【题型】填空题　【知识点】平面几何　【难度】medium
在 \(\triangle ABC\) 中，\(\cot A = 5\)，\(BC = 4\)，\(\angle B\) 为钝角。在 \(BC\) 延长线上取一点 \(O\)，\(OC = 8\)。绕点 \(O\) 顺时针旋转 \(\triangle ABC\)，点 \(A\)、\(B\)、\(C\) 分别对应点 \(D\)、\(E\)、\(F\)，点 \(C\) 在射线 \(DE\) 上。若旋转角恰好为 \(90^\circ\)，那么 \(AC\) 的长为 \underline{\ \ \ \ \ \ \ \ \ \ }.

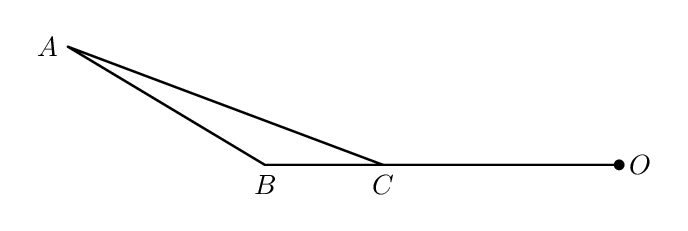
【解答】
\pagestyle{empty}
\noindent
【答案】\(8\sqrt{2}\)

【解析】解：如图，过点 \(F\) 作 \(FG \perp CD\) 于点 \(G\)，

\(\because BC = 4\)，\(OC = 8\)，\\
\(\therefore OB = BC + OC = 12\)，

由旋转的性质得：\(EF = BC = 4\)，\(OE = OB = 12\)，\(DF = AC\)，\(\angle O = 90^\circ\)，\(\angle D = \angle A\)，\\
\(\therefore EC = \sqrt{OC^2 + OE^2} = 4\sqrt{13}\)，

在 \(\triangle EFG\) 和 \(\triangle ECO\) 中，
\[
\begin{cases}
\angle EGF = \angle O = 90^\circ \\
\angle GEF = \angle OEC
\end{cases}
\]
\(\therefore \triangle EFG \backsim \triangle ECO\)，\\
\(\therefore \frac{GF}{OC} = \frac{EF}{EC}\)，即 \(\frac{GF}{8} = \frac{4}{4\sqrt{13}}\)，\\
\(\therefore GF = \frac{8\sqrt{13}}{13}\)，

\(\because \cot A = 5\)，\(\angle D = \angle A\)，\\
\(\therefore \cot D = \cot A = 5\)，\\
在 \( \text{Rt}\triangle DFG \) 中，\(\cot D = \dfrac{DG}{GF} = \dfrac{DG}{\dfrac{8\sqrt{13}}{13}} = 5\)，

\(\therefore DG = \dfrac{40\sqrt{13}}{13}\)，

\(\therefore DF = \sqrt{GF^2 + DG^2} = 8\sqrt{2}\)，

\(\therefore AC = 8\sqrt{2}\)，

故答案为：\(8\sqrt{2}\).
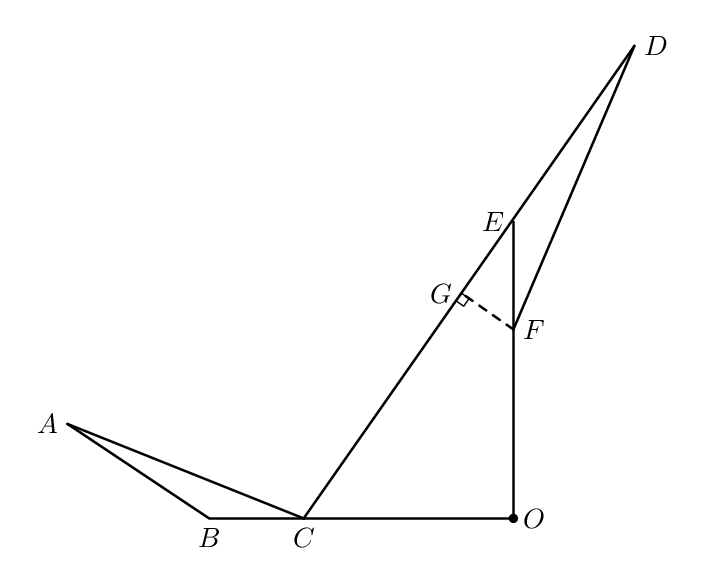